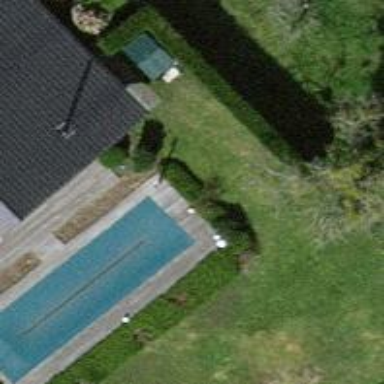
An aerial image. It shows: Swimming pool located in leisure land.